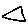
Label: triangle